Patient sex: M
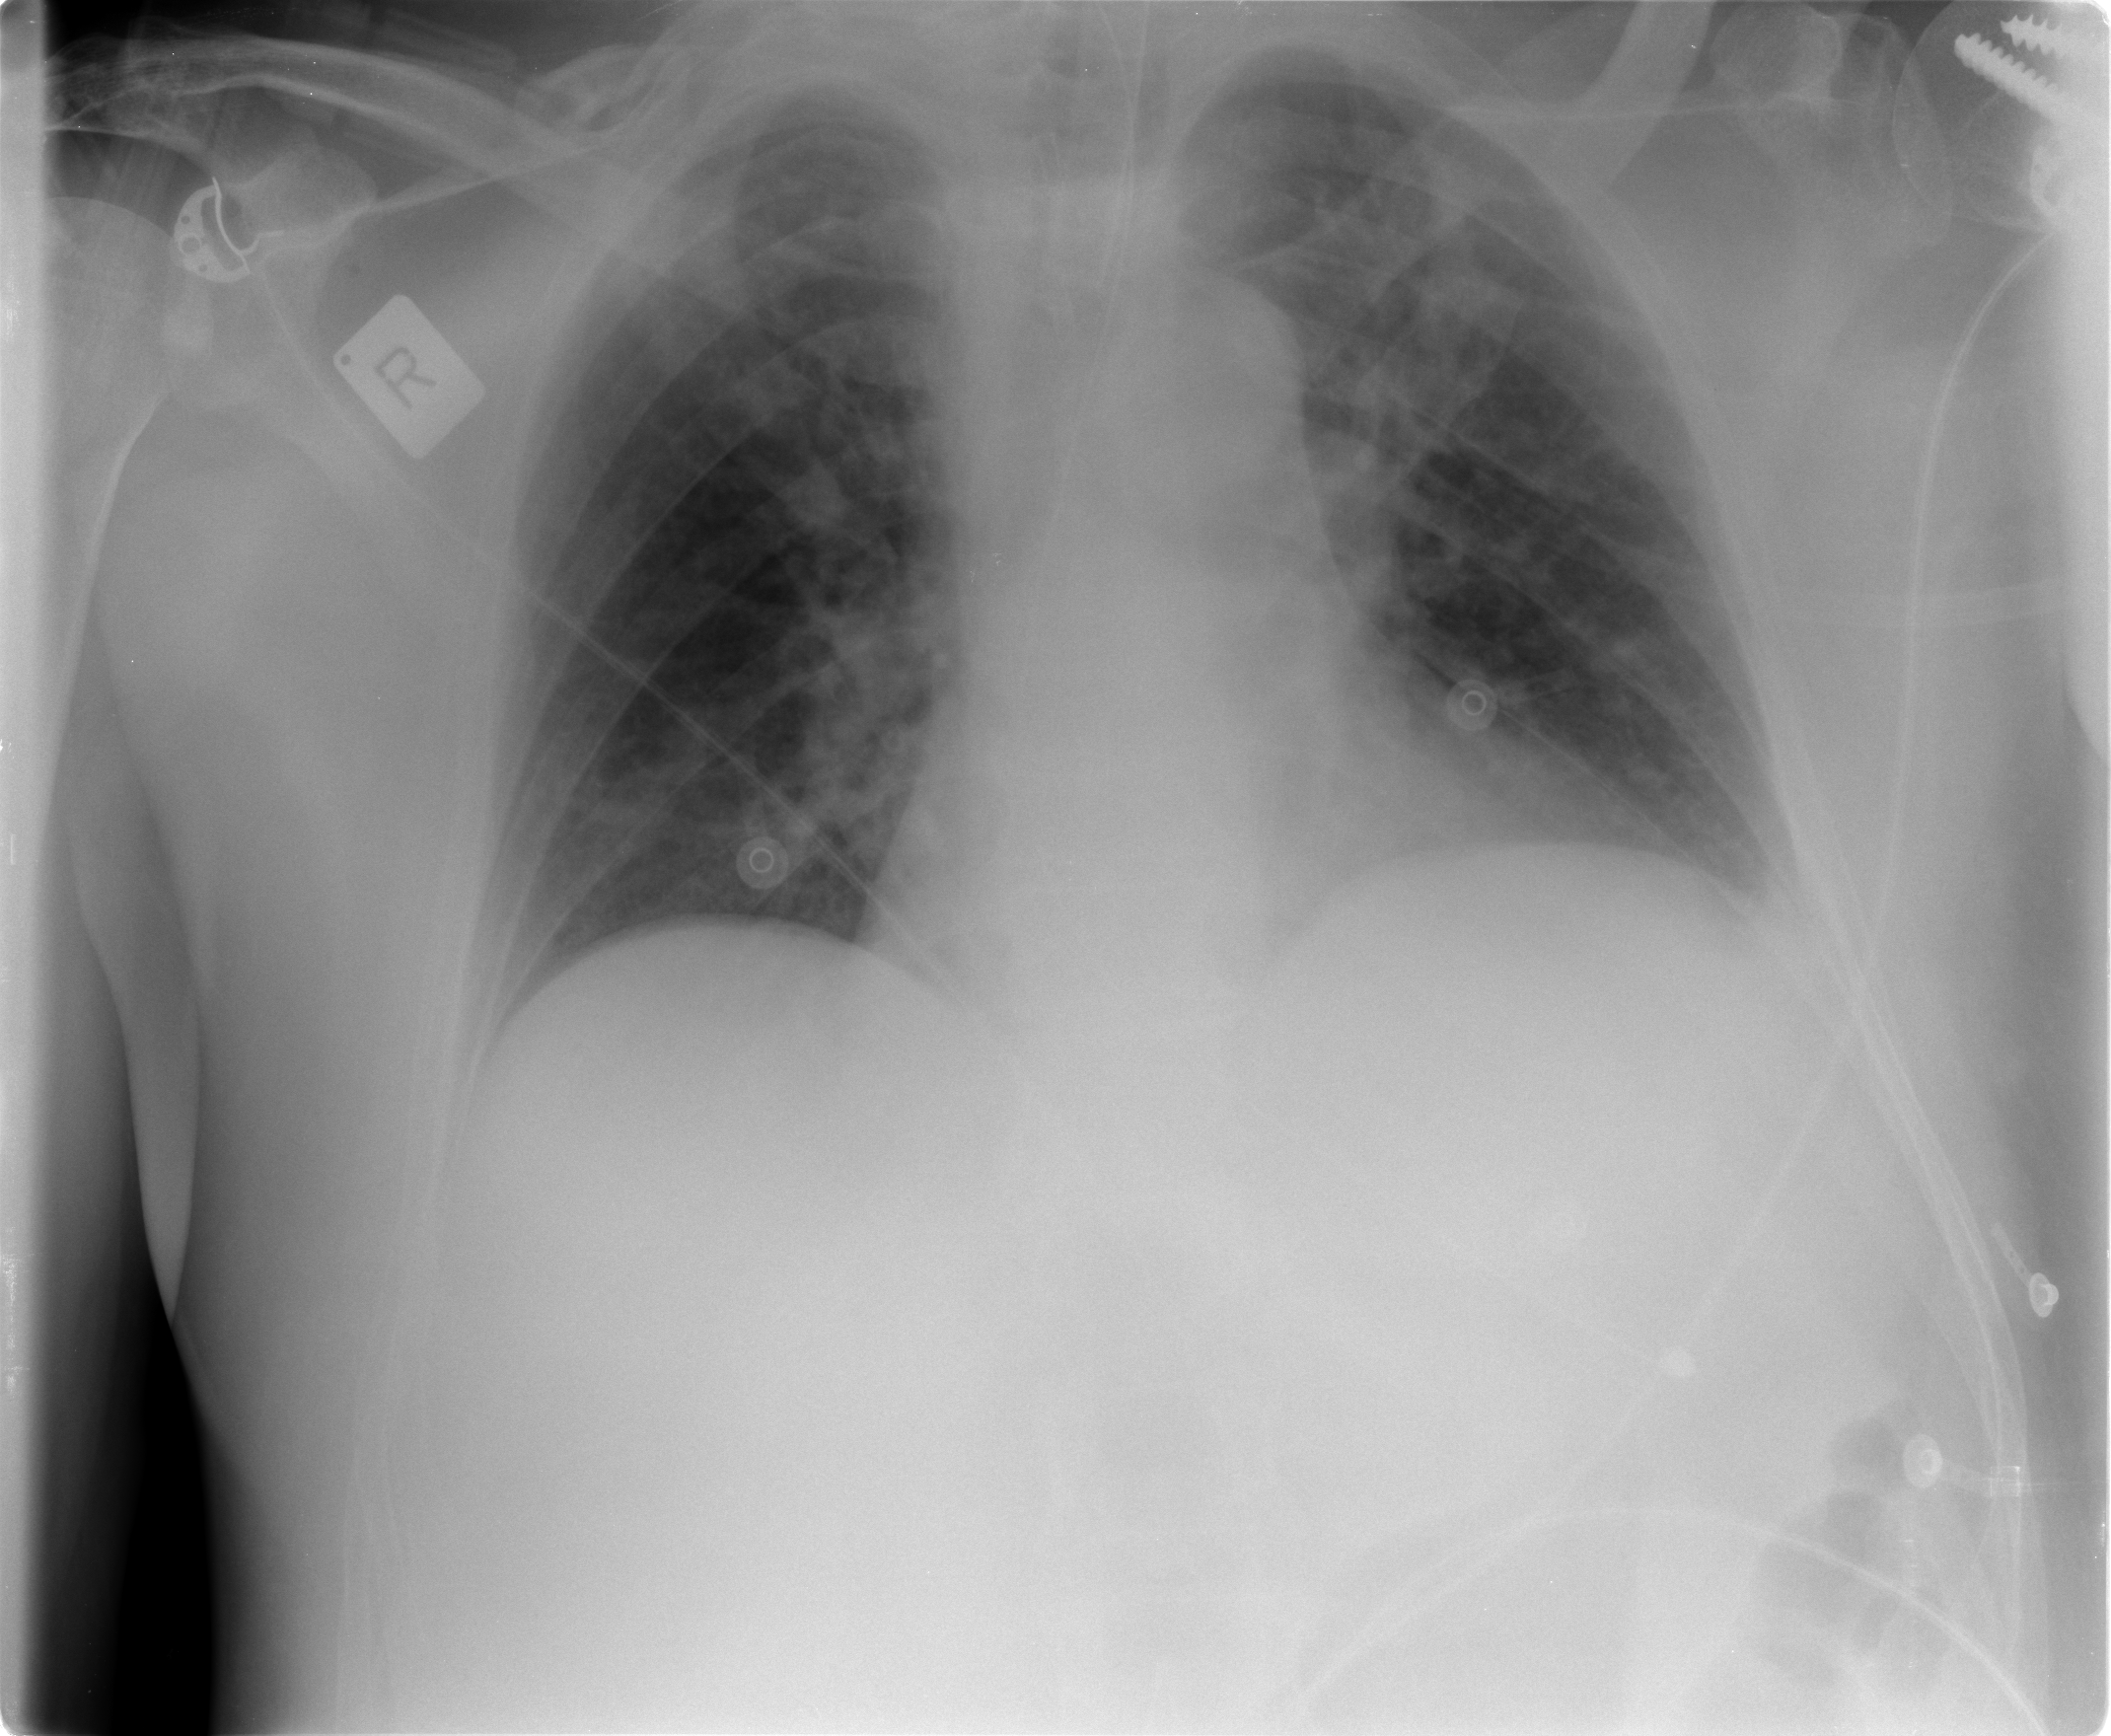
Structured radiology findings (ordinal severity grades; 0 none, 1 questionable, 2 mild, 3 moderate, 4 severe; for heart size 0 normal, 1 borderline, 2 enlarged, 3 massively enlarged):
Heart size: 2
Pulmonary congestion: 2
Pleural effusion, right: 1
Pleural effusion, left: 2
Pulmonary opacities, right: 0
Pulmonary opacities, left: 0
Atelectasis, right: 1
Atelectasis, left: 1